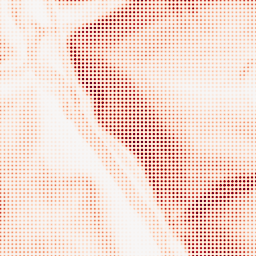
Category: morphological
Decomposition family: morphological_gradient
Decomposition parameters: size: 5
shape: disk
Upsampling method: sinc_hamming
Upsampling parameters: scale: 8
kernel_size: 4
Upsampling scale: 8